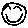
Label: smiley face